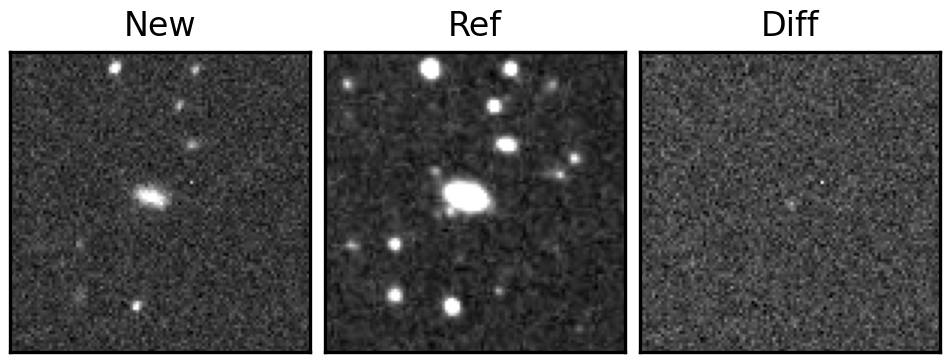
Label: real